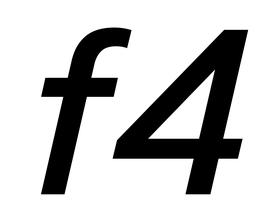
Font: InstrumentSans-Italic_Medium_Italic